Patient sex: M
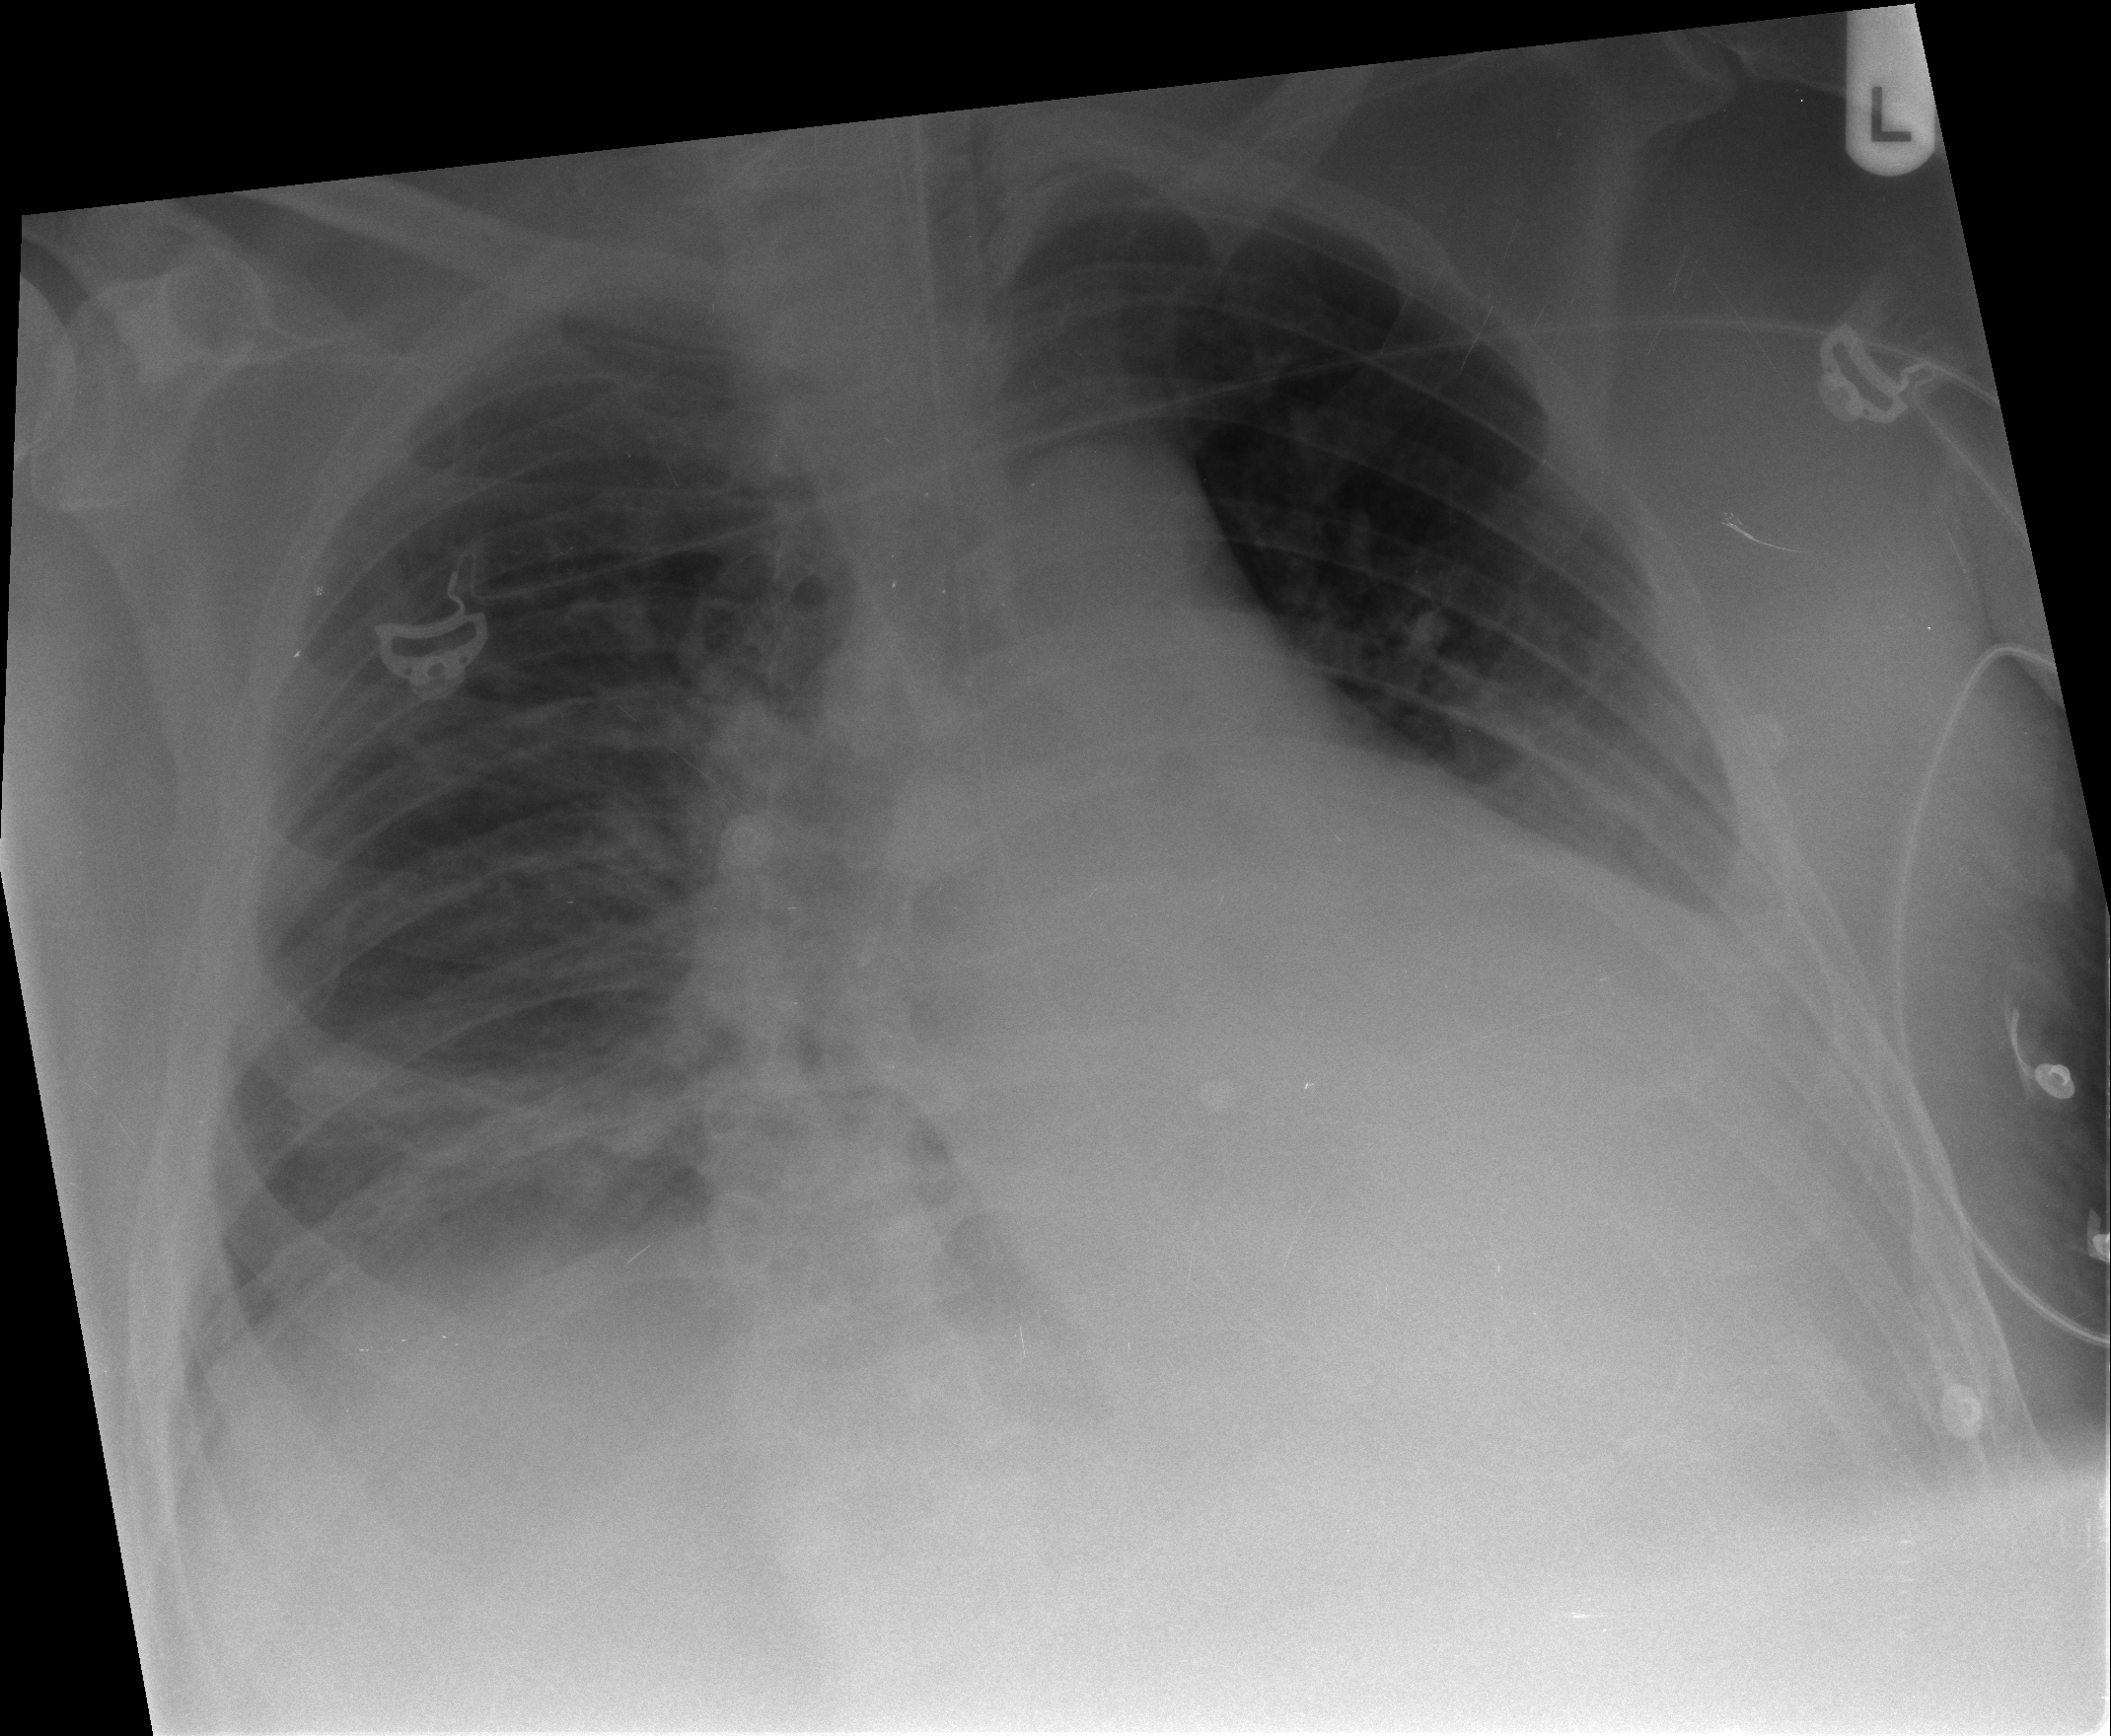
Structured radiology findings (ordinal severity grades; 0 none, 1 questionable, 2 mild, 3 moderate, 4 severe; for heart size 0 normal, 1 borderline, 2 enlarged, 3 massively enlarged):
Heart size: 2
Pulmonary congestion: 2
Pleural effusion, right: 1
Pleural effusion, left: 2
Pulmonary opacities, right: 2
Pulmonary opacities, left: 0
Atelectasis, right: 0
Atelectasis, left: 0